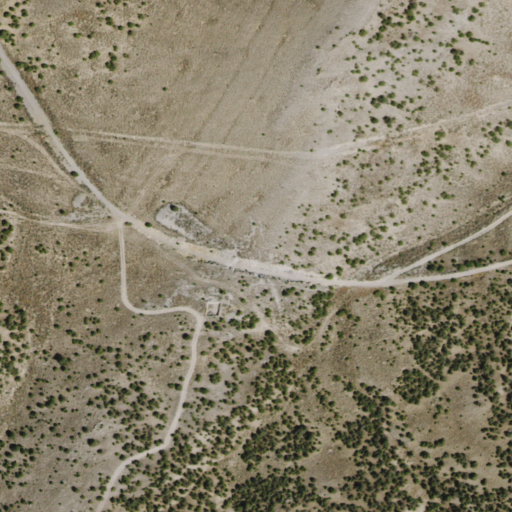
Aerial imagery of gap in Nevada named Flower Pass containing shrub and evergreen forest